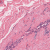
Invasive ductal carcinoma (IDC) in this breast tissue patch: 0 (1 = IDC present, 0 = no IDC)